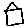
Label: house